Question: JSFiddle: <URL>
HTML:
'''
<div style="width: 99%; margin: 0; padding: 0; text-align: left; overflow: hidden;">
<div style="width: 33%; float: left; overflow: hidden; text-align: center; margin: 15px 0 15px 0;">
<div id="mPra" lang="is" class="mainHolder imgPra">
<figure>
<figcaption class="fig11">Group Profile</figcaption>
<figcaption class="fig22">Edit</figcaption>
</figure>
</div>
</div>
<div style="width: 33%; float: left; overflow: hidden; text-align: center; margin: 15px 0 15px 0;">
<div id="mPro" lang="is" class="mainHolder imgPro">
<figure>
<figcaption class="fig11">Provider Profile</figcaption>
<figcaption class="fig22">Edit</figcaption>
</figure>
</div>
</div>
<div style="width: 33%; float: left; overflow: hidden; text-align: center; margin: 15px 0 15px 0;">
<div id="mSit" lang="is" class="mainHolder imgSit">
<figure>
<figcaption class="fig11">Site Profile</figcaption>
<figcaption class="fig22">Edit</figcaption>
</figure>
</div>
</div>
<br style="clear: both;" />
<div style="width: 50%; float: left; overflow: hidden; text-align: center; margin: 15px 0 15px 0;">
<div id="mCli" lang="is" class="mainHolder imgCli">
<figure>
<figcaption class="fig11">Client Profile</figcaption>
<figcaption class="fig22">Edit</figcaption>
</figure>
</div>
</div>
<div style="width: 50%; float: left; overflow: hidden; text-align: center; margin: 15px 0 15px 0;">
<div id="mAcc" lang="is" class="mainHolder imgAcc">
<figure>
<figcaption class="fig11">Accountable Party Profile</figcaption>
<figcaption class="fig22">Edit</figcaption>
</figure>
</div>
</div>
</div>
'''
How can I modify the CSS for class 'fig22', so that it comes opposite (top left, along with the cutout matching the corners) of the class 'fig11'.
Example:

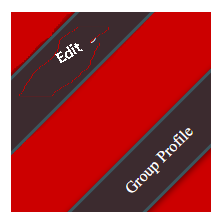
Answer: Very Simple:
1-
'''
.mainHolder figure {
margin: 0; /* add this */
padding: 0; /* add this */
}
'''
2-
'''
.mainHolder figcaption.fig11 {
left: -30px; /* change this */
bottom: 30px; /* change this */
}
.mainHolder figure:hover figcaption.fig22 {
left: -120px; /* change this */
top: 30px; /* change this */
}
'''
: <URL>